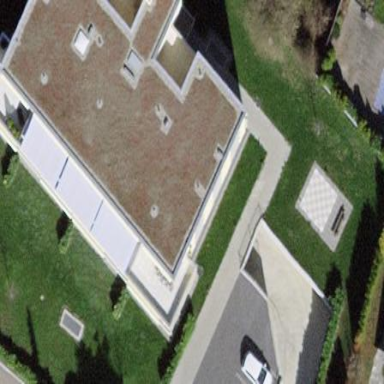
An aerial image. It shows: Flat-roofed apartment building.